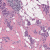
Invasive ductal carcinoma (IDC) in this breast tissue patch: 1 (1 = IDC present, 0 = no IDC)